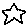
Label: star